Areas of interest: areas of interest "Traffic and Vehicle Management"
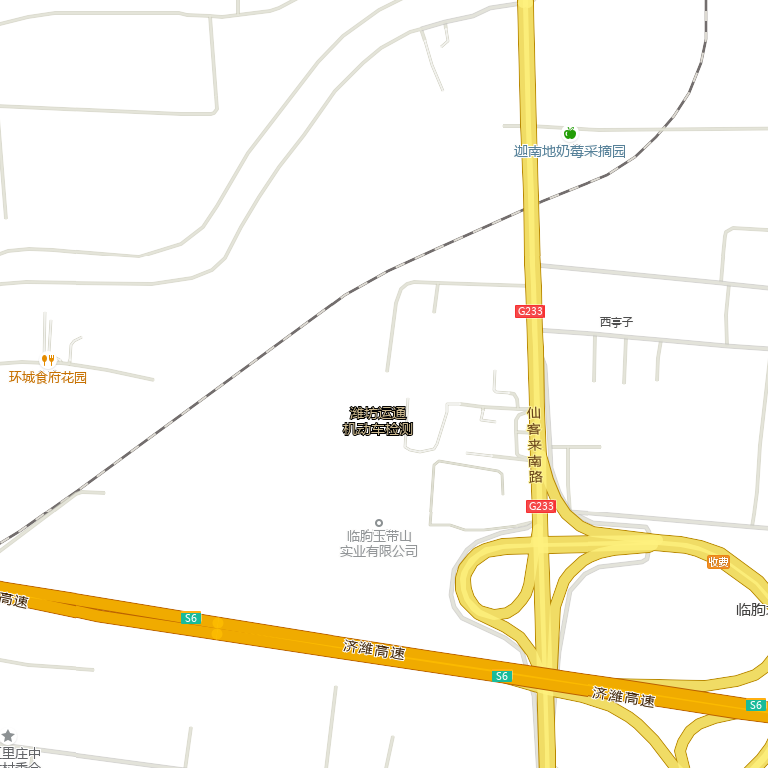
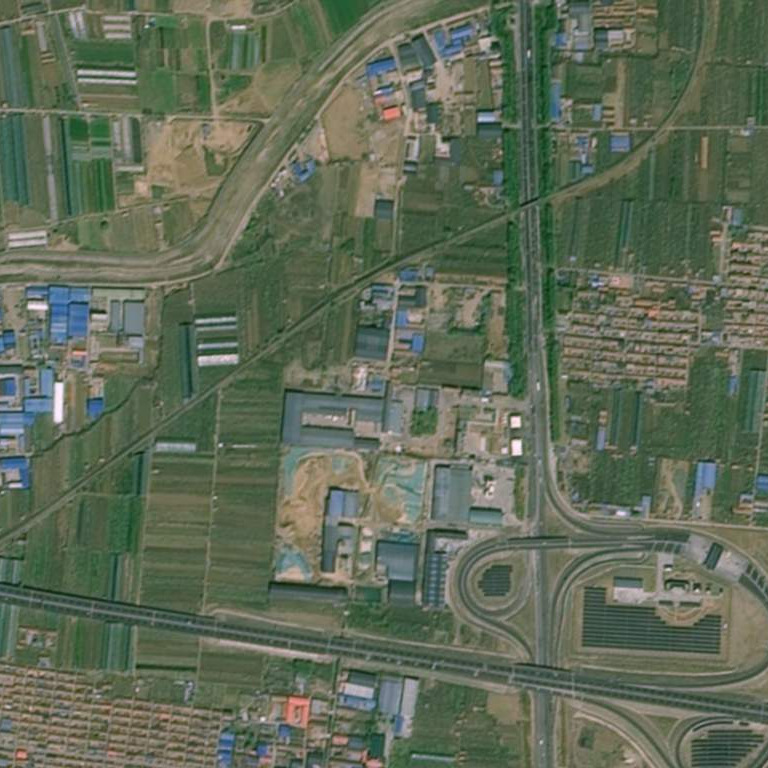